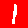
Digit: 1